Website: apple
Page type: customer-info-address
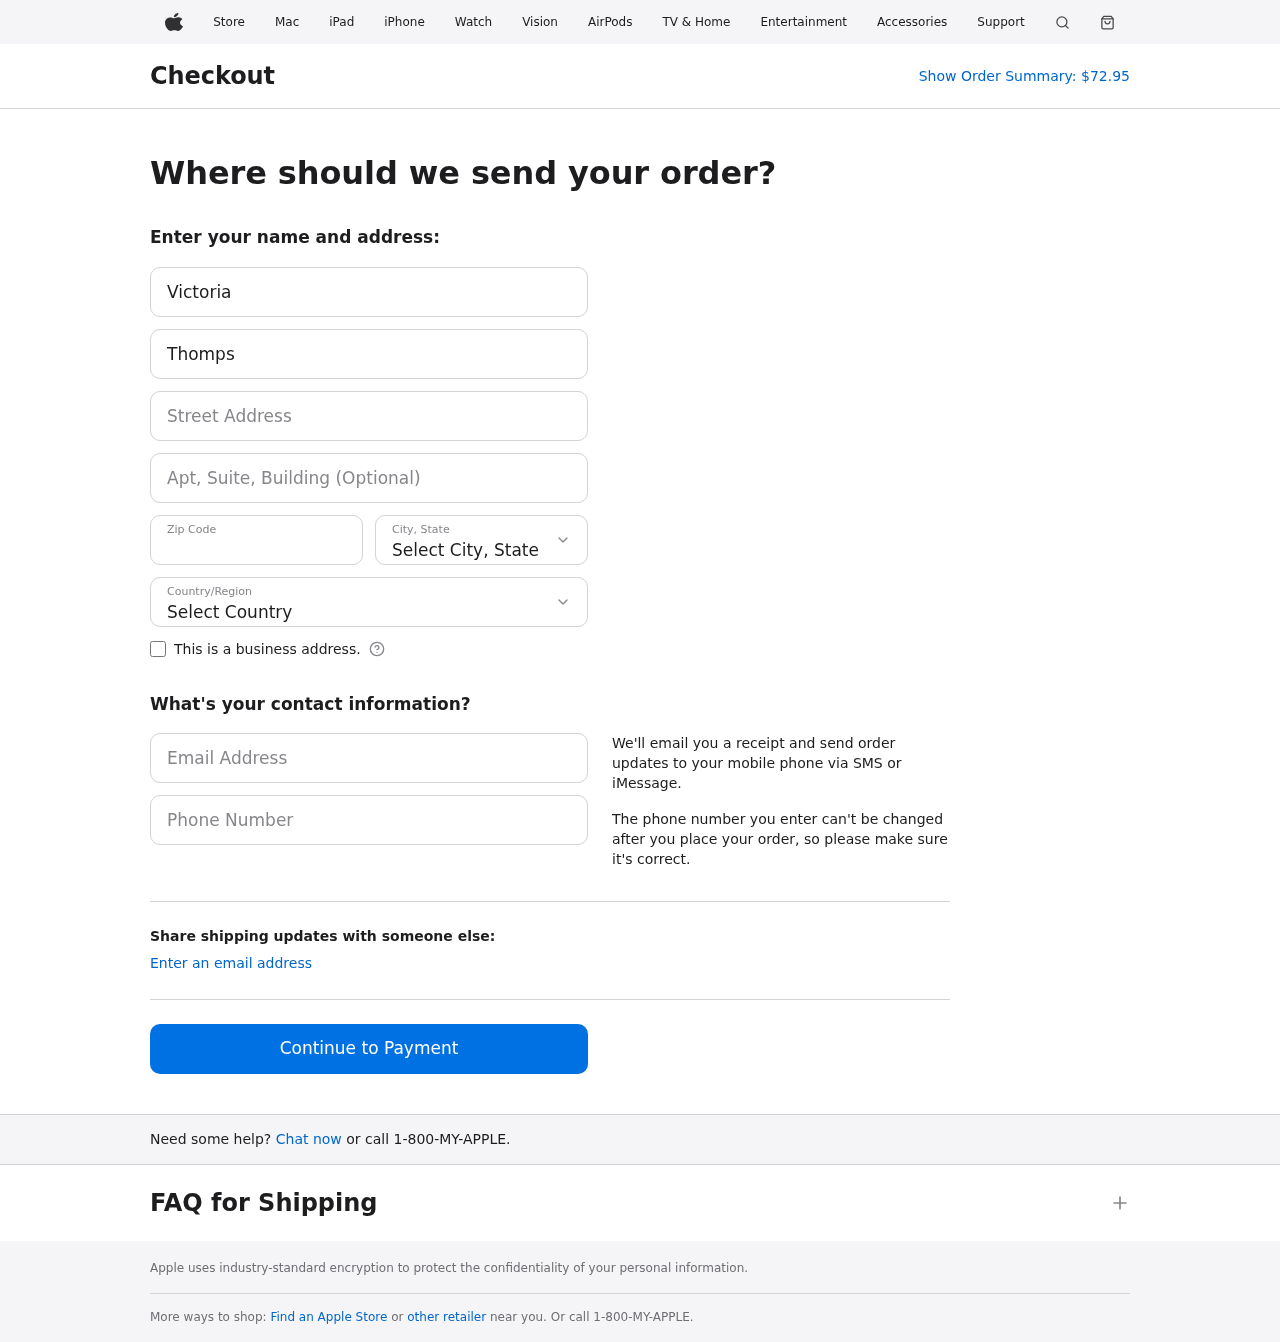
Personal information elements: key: PII_CITY_STATE
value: Evansstad, AR
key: PII_COUNTRY
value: United States
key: PII_EMAIL
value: victoria_thompson@yahoo.com
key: PII_FIRSTNAME
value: Victoria
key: PII_LASTNAME
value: Thompson
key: PII_PHONE
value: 5572074577
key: PII_POSTCODE
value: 80271
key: PII_STREET
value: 170 Joshua Flats Apt. 189
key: PII_STREET2
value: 99777 Walters Ports Apt. 546
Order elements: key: ORDER_TOTAL
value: $72.95